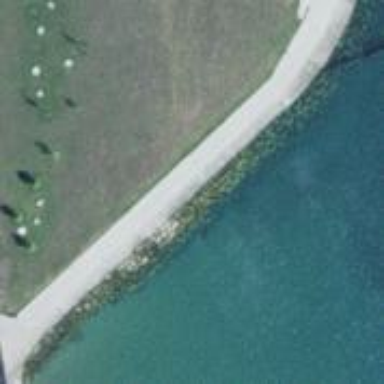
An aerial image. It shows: Breakwater structure.